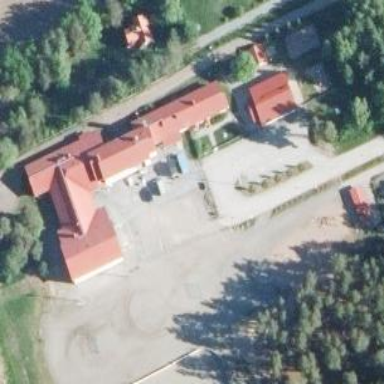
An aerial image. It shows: School.